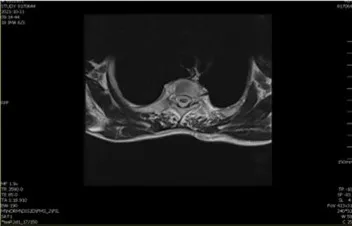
MRI of this patient after therapy. (D) Axial T2 central hypersignal is less than before.
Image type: radiology (mri)